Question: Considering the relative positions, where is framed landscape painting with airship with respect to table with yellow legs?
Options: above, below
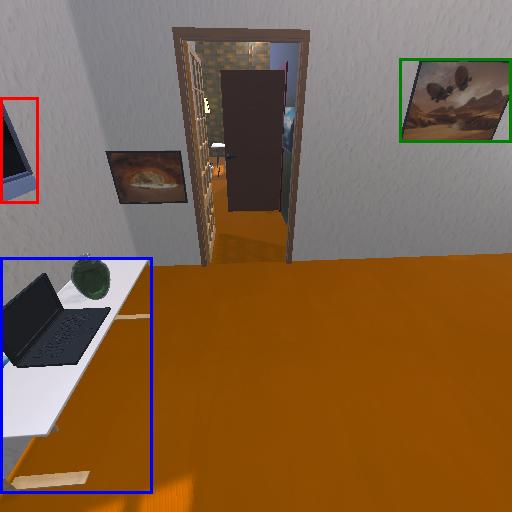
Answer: above